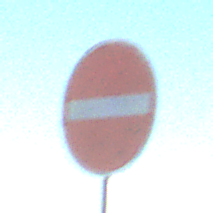
Verkehrszeichen: VerbotDerEinfahrt
Umgebung: Outdoor, Nature
Tageszeit: SunriseSunset
Wetter: Clear
Licht: Natural
Jahreszeit: NotSpecified
Kontrast: HighContrast